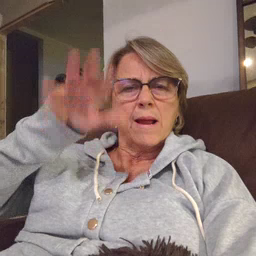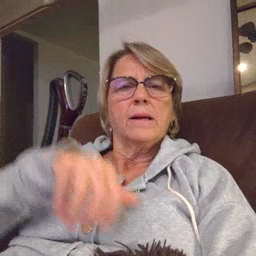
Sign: rain